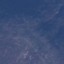
Land use / land cover class: HerbaceousVegetation